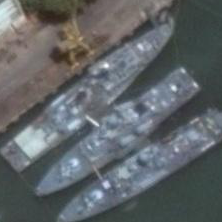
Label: combat